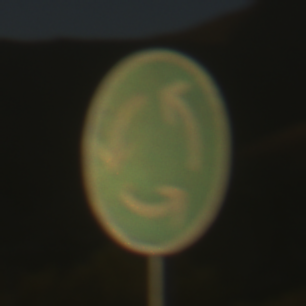
Verkehrszeichen: Kreisverkehr
Umgebung: Outdoor, Nature
Tageszeit: SunriseSunset
Wetter: Clear
Licht: Natural
Jahreszeit: NotSpecified
Kontrast: HighContrast